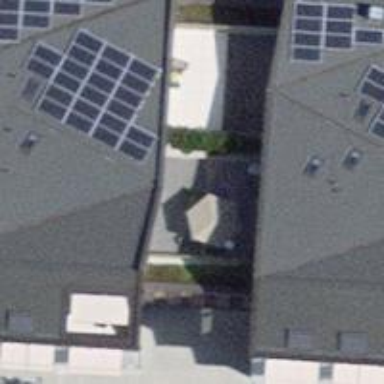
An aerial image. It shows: Residential building with saltbox roof shape.